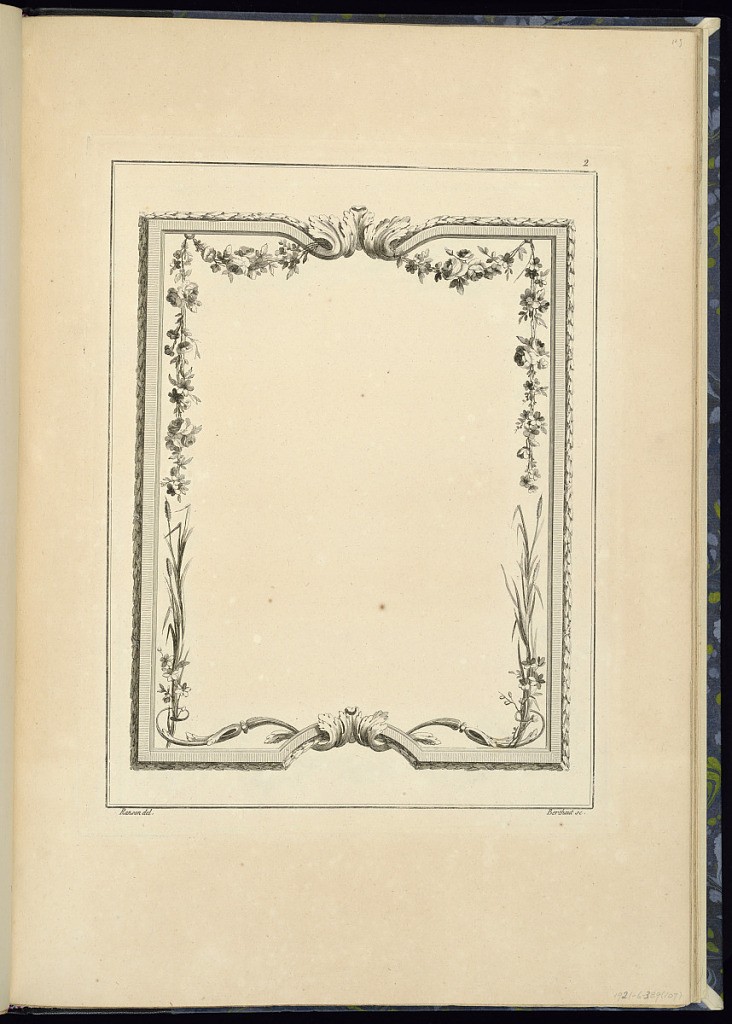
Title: Frame or Cartouche Design
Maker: Pierre Ranson, French, 1736–1786
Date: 1778
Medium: Etching on laid paper
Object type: Print
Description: Design for a cartouche or framing device featuring festoons of flowers, leaves, acanthus leaf clasps, flowers, reeds, leaves, and laurel leaves and ribbon molding. The plate is numbered and signed.